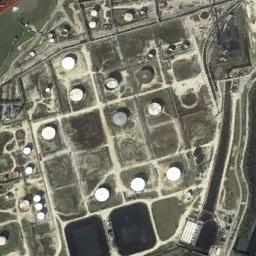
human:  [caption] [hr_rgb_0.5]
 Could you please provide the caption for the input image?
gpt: There are many storage tanks on the bare land .

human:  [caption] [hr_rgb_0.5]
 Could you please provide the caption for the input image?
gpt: There is a green pool beside the storage tanks .

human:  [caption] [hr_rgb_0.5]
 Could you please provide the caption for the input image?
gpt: The storage tanks are surrounded by grass .

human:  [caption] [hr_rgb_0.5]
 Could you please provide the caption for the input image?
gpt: There are many neatly arranged storage tanks and many pipelines in the factory .

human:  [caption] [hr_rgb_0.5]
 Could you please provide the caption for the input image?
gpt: There are some storage tanks of different sizes .